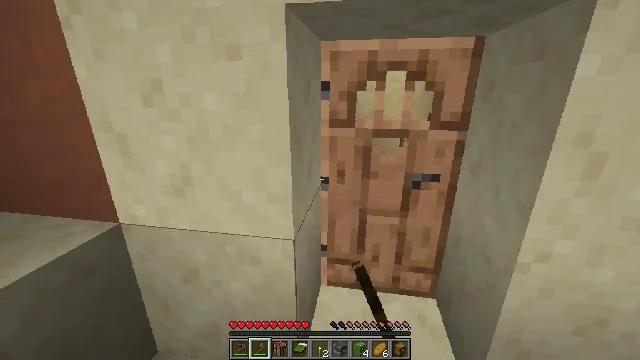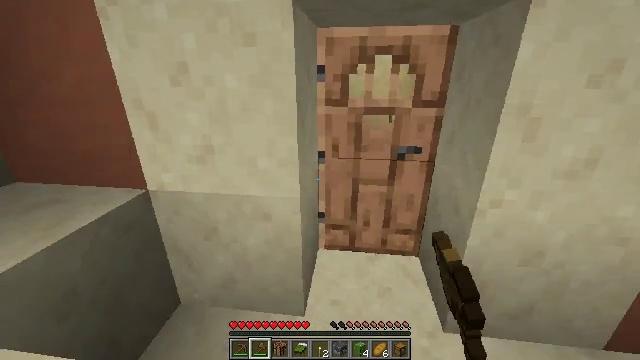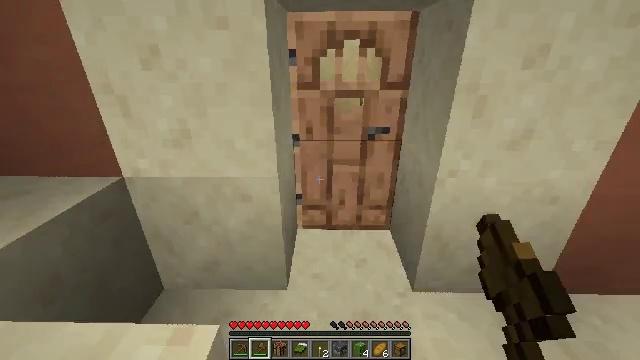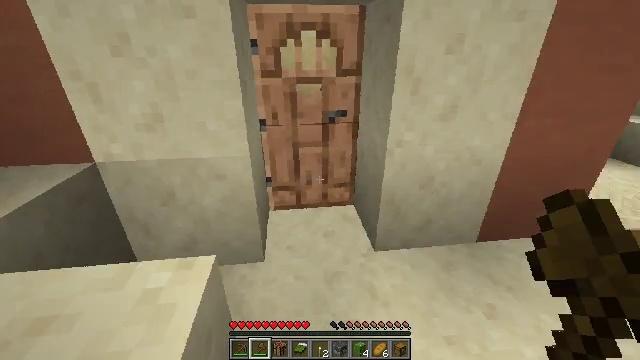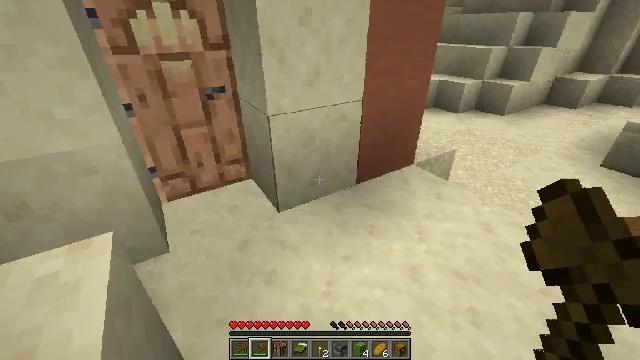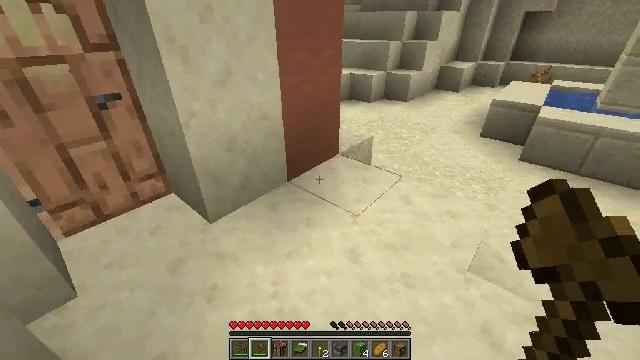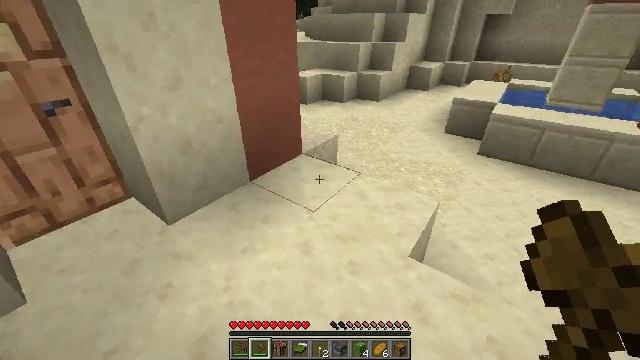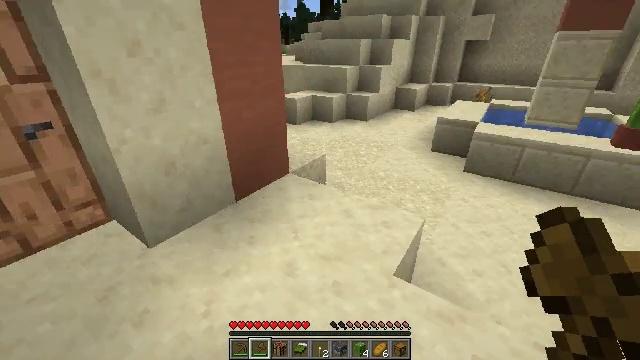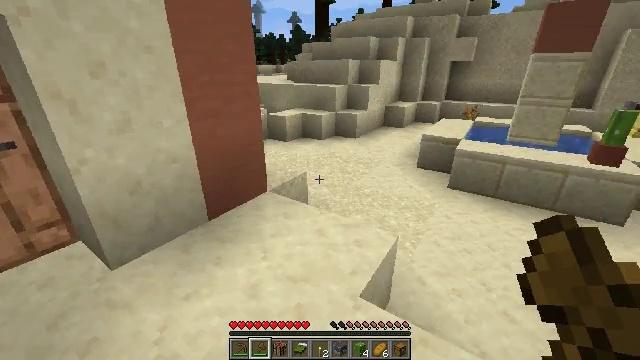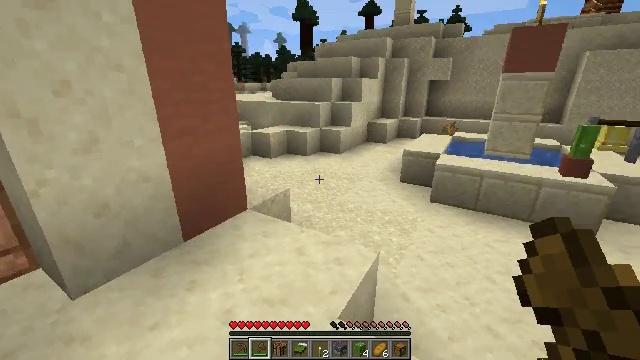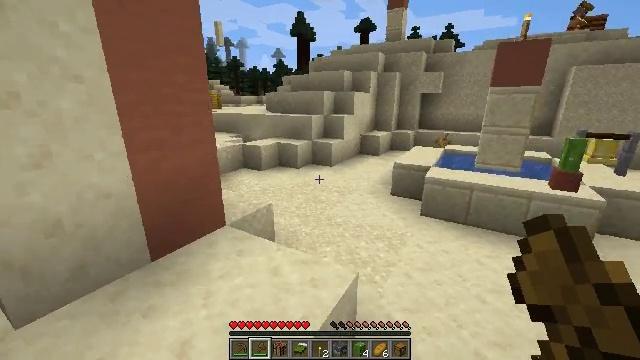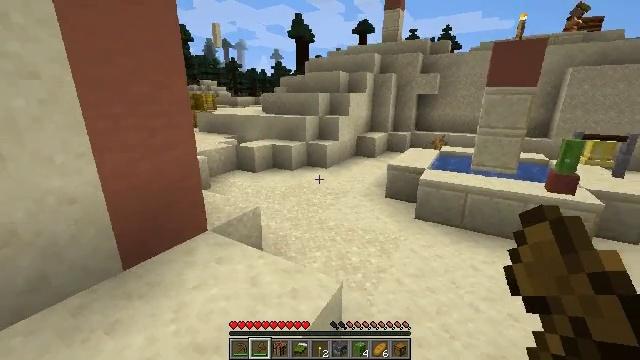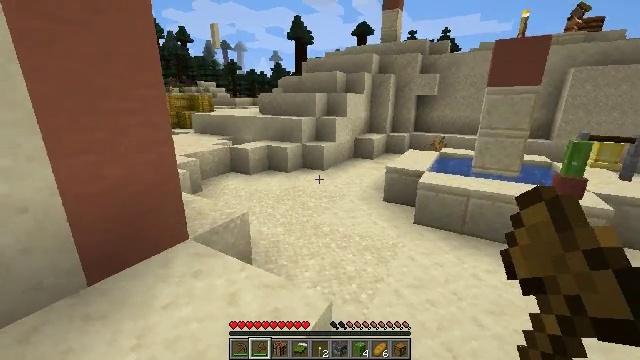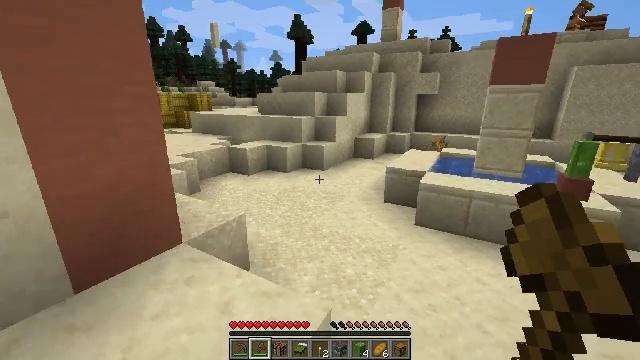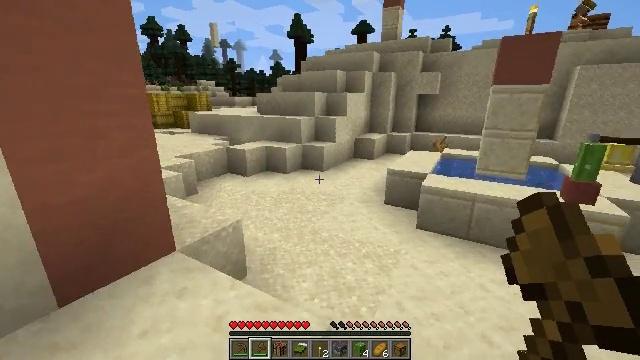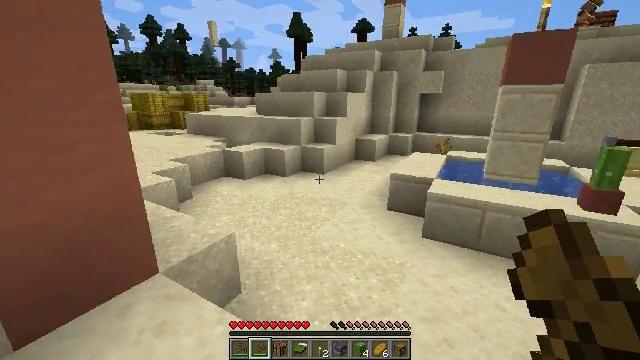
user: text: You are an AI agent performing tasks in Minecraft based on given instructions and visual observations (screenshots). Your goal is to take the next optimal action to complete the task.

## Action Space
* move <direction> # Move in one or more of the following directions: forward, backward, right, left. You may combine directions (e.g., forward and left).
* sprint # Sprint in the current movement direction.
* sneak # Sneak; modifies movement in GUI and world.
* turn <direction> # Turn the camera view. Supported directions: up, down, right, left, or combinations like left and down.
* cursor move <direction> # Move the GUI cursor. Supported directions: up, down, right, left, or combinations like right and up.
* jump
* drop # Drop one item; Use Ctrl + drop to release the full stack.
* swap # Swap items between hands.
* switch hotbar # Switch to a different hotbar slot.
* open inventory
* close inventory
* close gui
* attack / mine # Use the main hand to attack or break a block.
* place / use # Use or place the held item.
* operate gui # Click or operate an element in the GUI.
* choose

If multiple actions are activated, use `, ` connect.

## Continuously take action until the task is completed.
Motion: motion action
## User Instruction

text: Mine a hay block from the field.
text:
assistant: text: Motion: move back, turn right and down
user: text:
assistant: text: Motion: move back, turn right and down
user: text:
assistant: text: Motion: move back, turn right and down
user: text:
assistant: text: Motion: move back, turn right and down
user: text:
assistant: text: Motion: move back, turn right
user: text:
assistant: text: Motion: move right, turn right
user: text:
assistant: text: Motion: move right, turn right and up
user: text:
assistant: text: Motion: move forward and move right, turn up
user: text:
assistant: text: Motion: move forward and move right, turn right and up
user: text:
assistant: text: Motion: move forward and move right, turn up
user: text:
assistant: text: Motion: move forward
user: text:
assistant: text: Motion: move forward
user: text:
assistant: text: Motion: move forward
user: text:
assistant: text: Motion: move forward
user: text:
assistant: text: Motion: move forward
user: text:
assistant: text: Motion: move forward
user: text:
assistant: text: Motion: move forward, turn up
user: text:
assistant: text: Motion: move forward, turn up
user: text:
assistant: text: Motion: move forward, turn left and up
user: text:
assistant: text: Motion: move forward, turn left
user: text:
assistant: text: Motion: move forward, turn right and up
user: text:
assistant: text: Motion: move forward, turn right and up
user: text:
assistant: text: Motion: move forward, turn right and up
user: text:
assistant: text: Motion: move forward
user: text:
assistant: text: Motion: move forward, turn left
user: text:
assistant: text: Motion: move forward, turn left and up
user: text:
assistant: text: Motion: move forward, turn left and up
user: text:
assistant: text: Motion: move forward, turn left
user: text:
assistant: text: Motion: move forward, turn left
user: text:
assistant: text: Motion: move forward, turn left